Aerial crown-view tile of a tropical tree (Barro Colorado Island, Panama), acquired 20250915:
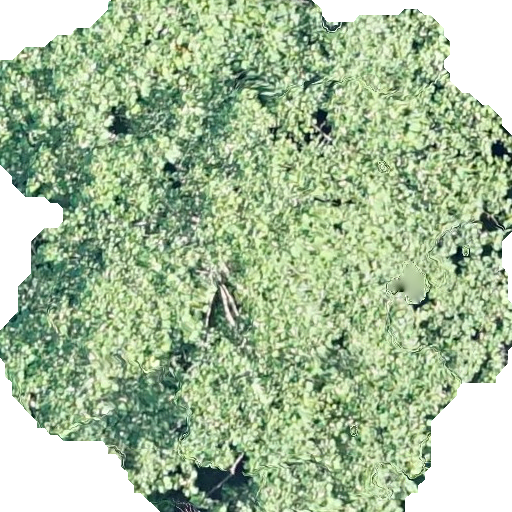
Species: Ochroma pyramidale
GBIF accepted scientific name: Ochroma pyramidale
Crown area: 352.375 m²